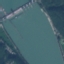
Land use / land cover: River